Here is the time-frequency representation (spectrogram) of a rolling-element bearing's vibration measurement. Determine the bearing's health state. Answer with exactly one of: normal, inner_race, outer_race, ball.
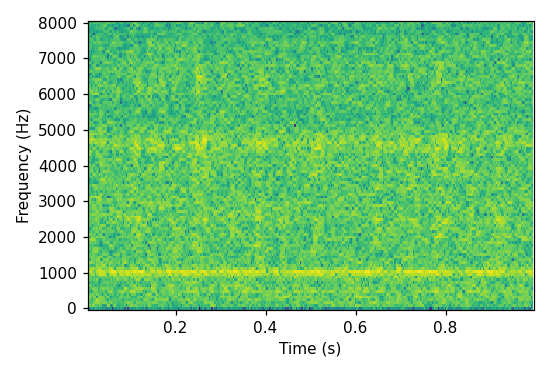
Answer: normal